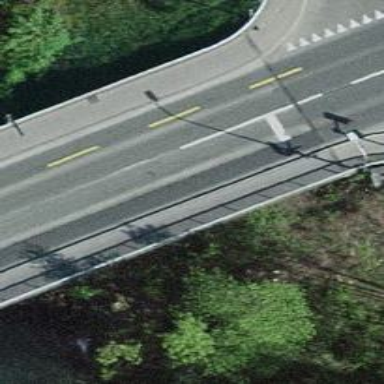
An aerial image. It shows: Primary highway bridge.